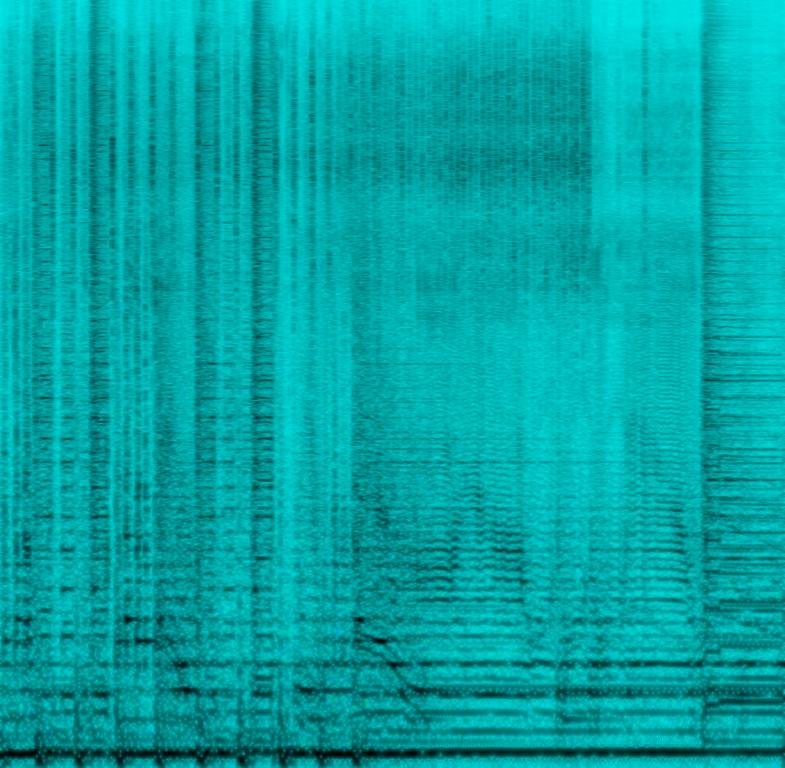
This song features a song being played on a didgeridoo. This features a droning sound. A shaker is played through the song and is doubled in tempo at the end of the song. An acoustic guitar strums chords. This song can be played at a club.